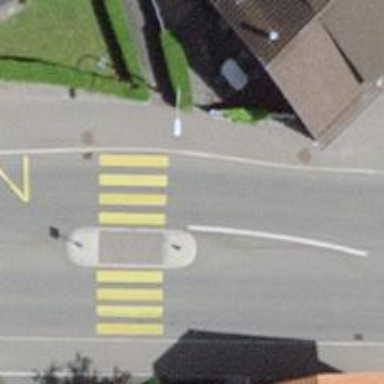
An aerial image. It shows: Zebra crossing with crossing island.